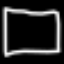
Label: square